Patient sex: F
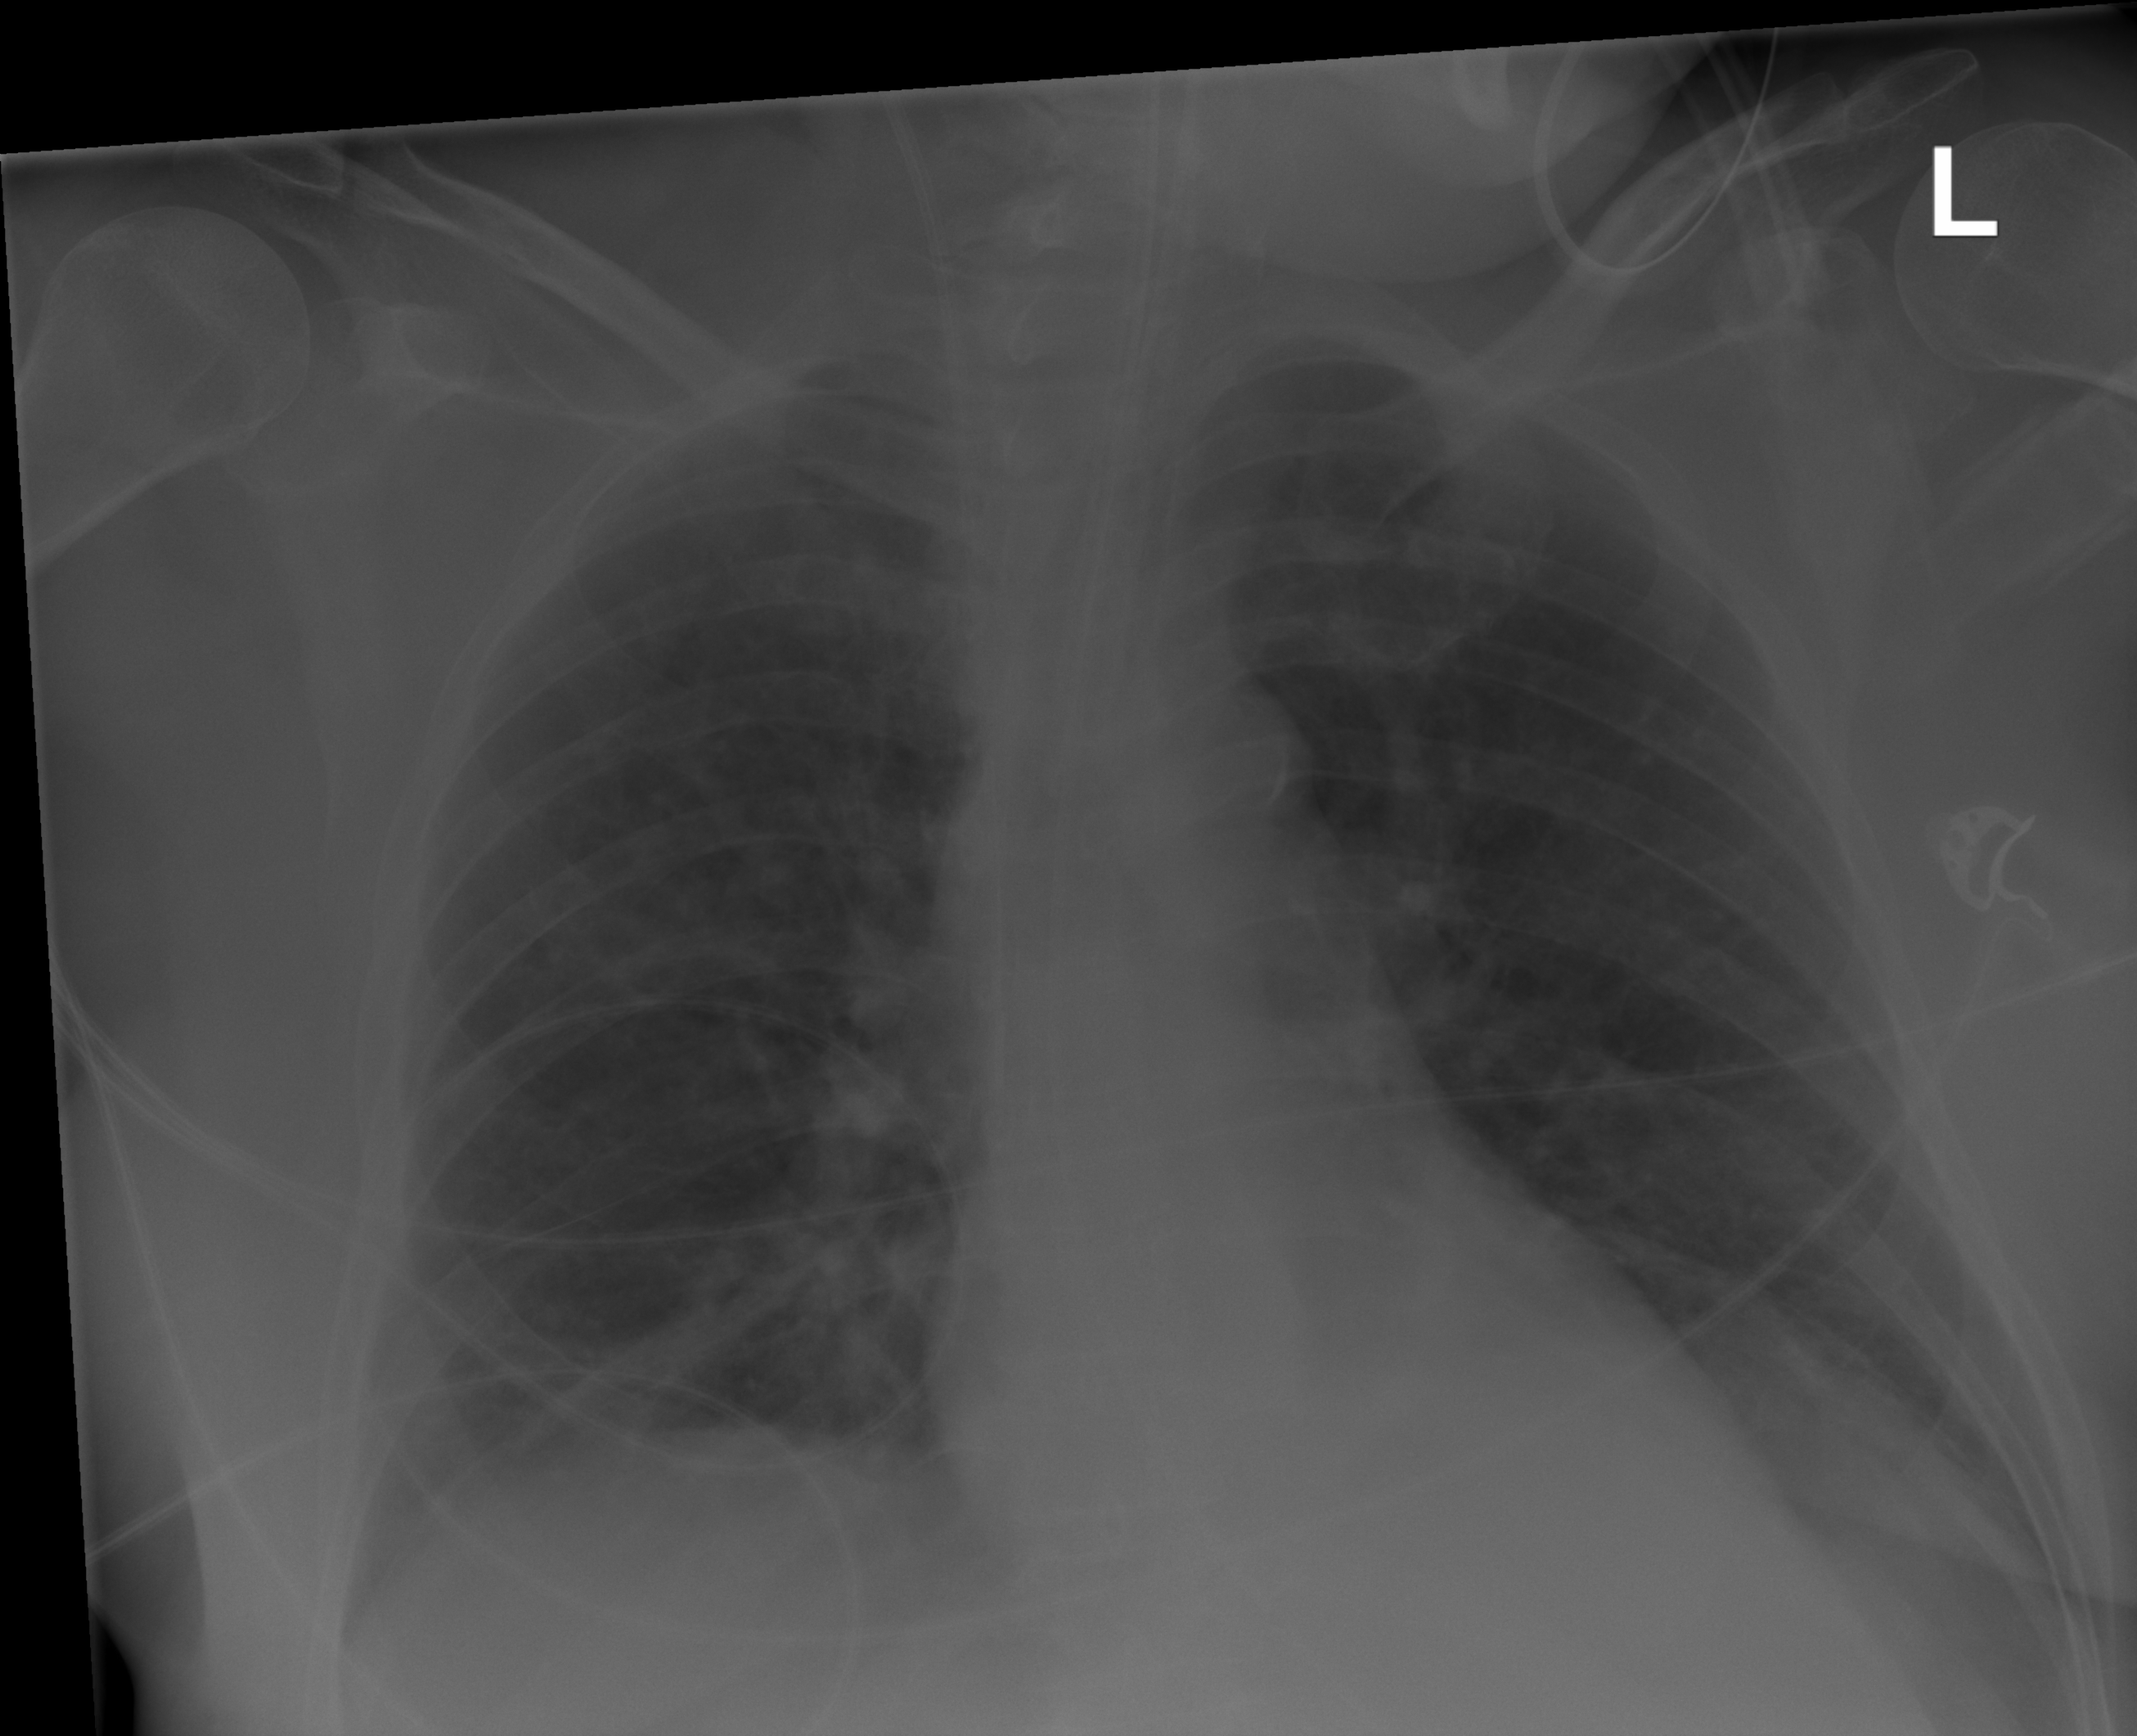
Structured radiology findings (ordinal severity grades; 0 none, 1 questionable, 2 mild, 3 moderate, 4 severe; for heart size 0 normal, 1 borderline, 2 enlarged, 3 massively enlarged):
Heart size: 0
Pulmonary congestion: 0
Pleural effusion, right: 0
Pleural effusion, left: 0
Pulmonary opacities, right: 0
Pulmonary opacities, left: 0
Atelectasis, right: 2
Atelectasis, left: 2